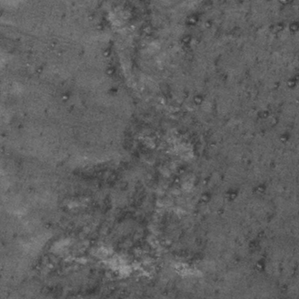
Label: frost